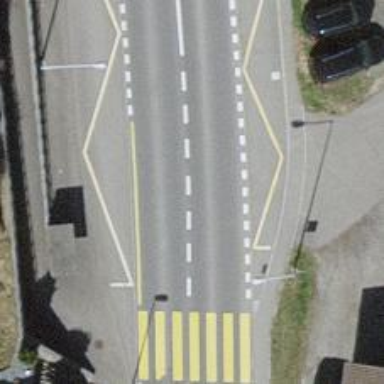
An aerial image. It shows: Public transport stop position.